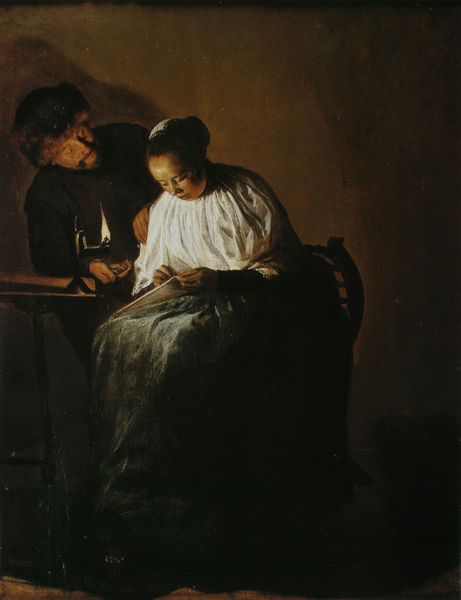
Titel: Das abgelehnte Angebot
Künstler: Judith Leyster
Standort: Den Haag
Institution: Mauritshuis
Schlagwörter: blau, dunkel, feuer, gemälde, gruppe, hand, kopf, mann, schatten, umhang, weiß, gelb, grün, menschen, mädchen, sitzen, abend, braun, finger, frau, frisur, grau, haar, hell, hintergrund, holz, hut, kleid, köpfe, lampe, licht, nacht, raum, schwarz, stuhl, stützen, szene, tisch, tische, zimmer, blick, rot, hochformat, leute, rock, alt, bart, hemd, jacke, jung, kappe, mütze, wand, arm, augen, barock, bluse, diener, falten, gesicht, halten, knoten, leinen, mensch, pelz, sehen, stehen, ärmel, blicken, gesten, hände, rückenlehne, schauen, öl, boden, dunkelheit, gewand, haare, sessel, sitzend, stickerei, stoff, decke, innen, mutter, paar, personen, vater, leuchte, gebeugt, kontrast, schräg, schulter, alltag, arbeit, genre, rund, fell, lächeln, dutt, schrift, wangen, liebe, papier, liegen, düster, lehne, man, zwei, lehrer, backen, russland, leer, figuren, dick, falte, flicken, handarbeit, nähen, zopf, lesen, stuhllehne, kerze, näherin, faden, kammer, nadel, sticken, gesenkt, geneigt, konzentration, hell dunkel, penis, flamme, buch, geben, schlicht, weinglas, niederländisch, ehemann, darstellung, anschauen, pult, schein, ehe, schoss, schattiert, öllampe, dunke, brief, schreiben, schwaru, fellmütze, pelzmütze, fellkappe, lesend, senken, anlehnen, block, zuschauen, gabe, lichtschein, sohn, helfen, russisch, notiz, petroleumlampe, schreibend, zweisamkeit, helll, gatte, duo, dunekl, spät, leucht, hem, stören, stehpult, pelzm, schwarß, útze, weiße bluse, stuhll, alicht, pelzmüze, personenmenschen